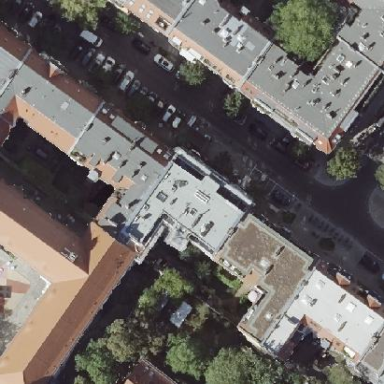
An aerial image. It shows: Residential building with grey exterior. The roof is made of red roof tiles in gambrel shape.